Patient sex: M
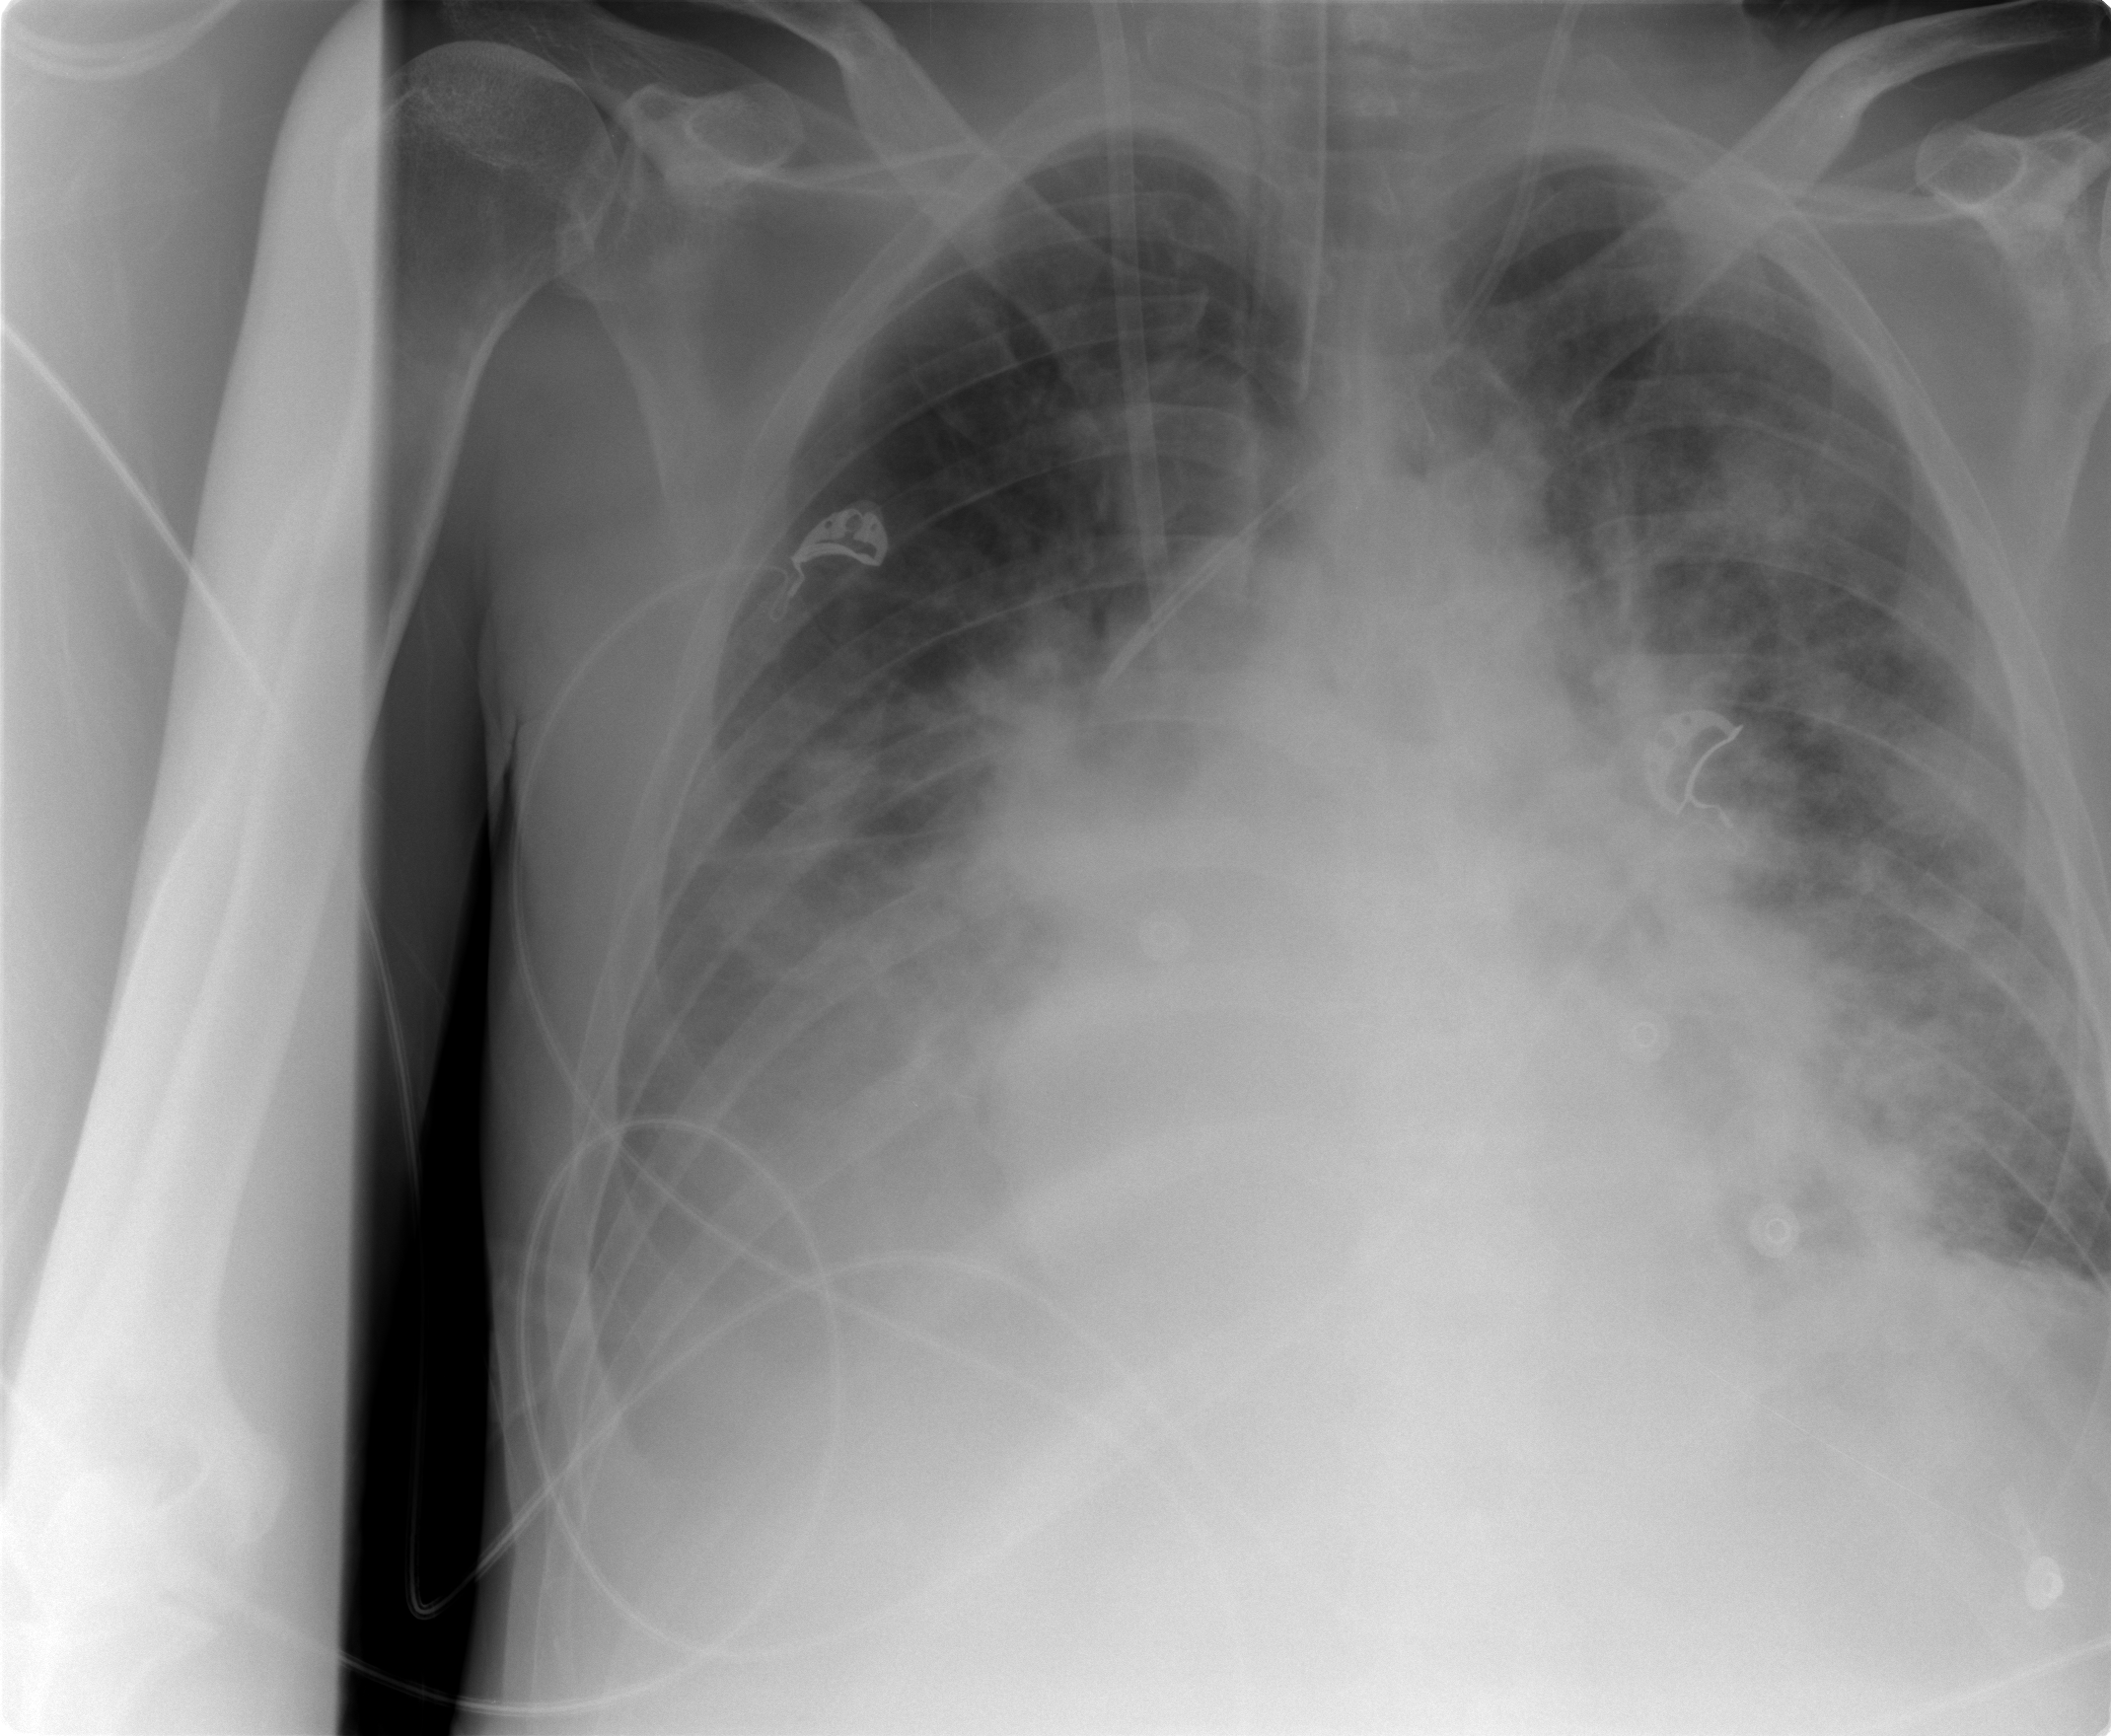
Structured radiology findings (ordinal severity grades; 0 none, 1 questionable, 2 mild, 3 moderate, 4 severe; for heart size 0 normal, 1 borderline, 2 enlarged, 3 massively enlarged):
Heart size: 0
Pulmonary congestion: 2
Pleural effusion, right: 2
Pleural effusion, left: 2
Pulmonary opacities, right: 3
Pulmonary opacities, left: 3
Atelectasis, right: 3
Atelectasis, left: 3